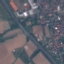
Land use / land cover: Highway